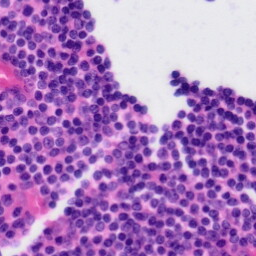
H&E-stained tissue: Tonsil